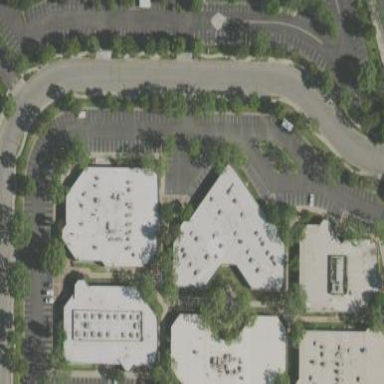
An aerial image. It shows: Commercial building.